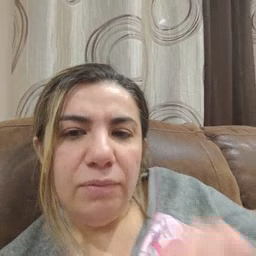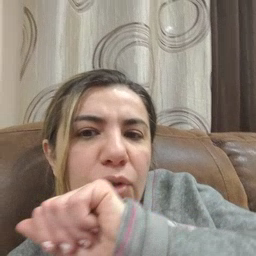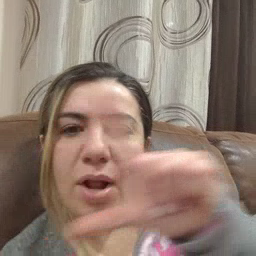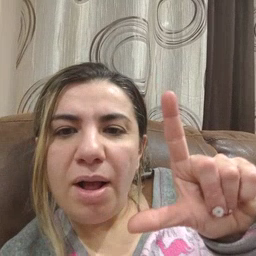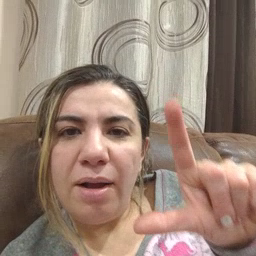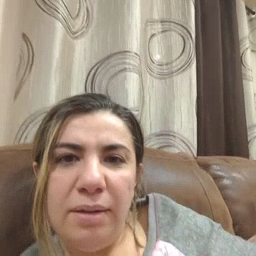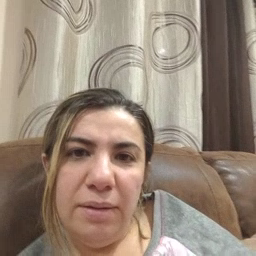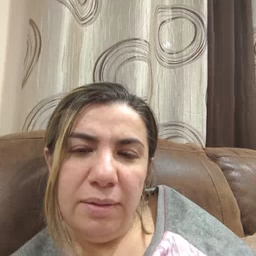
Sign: all